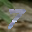
Label: 7